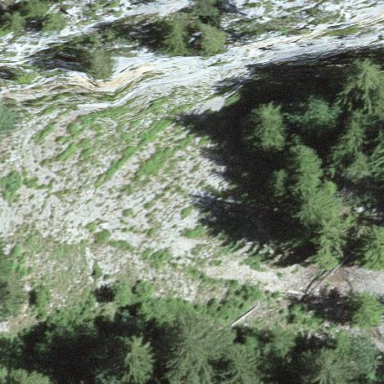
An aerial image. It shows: Natural scree.